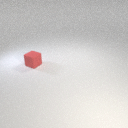
small red rubber cube